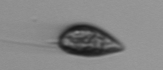
Label: Prorocentrum_triestinum